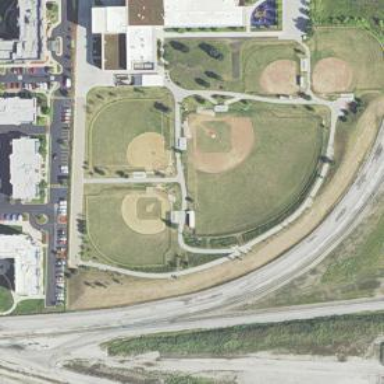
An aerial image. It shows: Baseball pitch for leisure land activities.